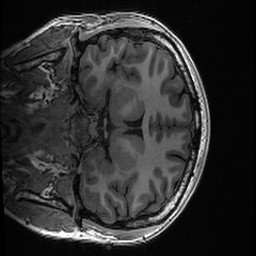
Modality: T1w
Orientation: coronal